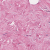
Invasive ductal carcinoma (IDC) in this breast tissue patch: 1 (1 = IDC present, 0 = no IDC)